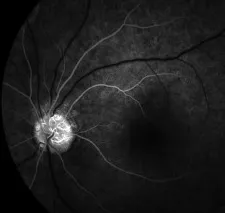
Fluorescein angiography revealed a delay in filling time in the left eye two days after the first visit. . (A) Retinal artery filling during the early arteriovenous phase took 28 seconds.
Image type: ophthalmic_imaging (ophthalmic_angiography)